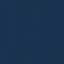
Land use / land cover class: SeaLake